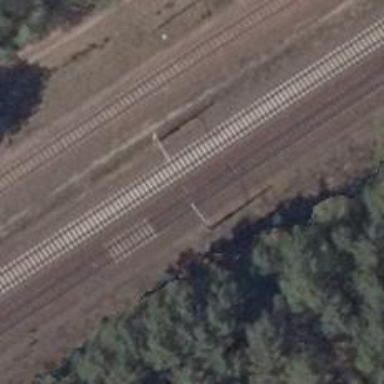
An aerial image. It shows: Milestone along the railway with catenary mast.